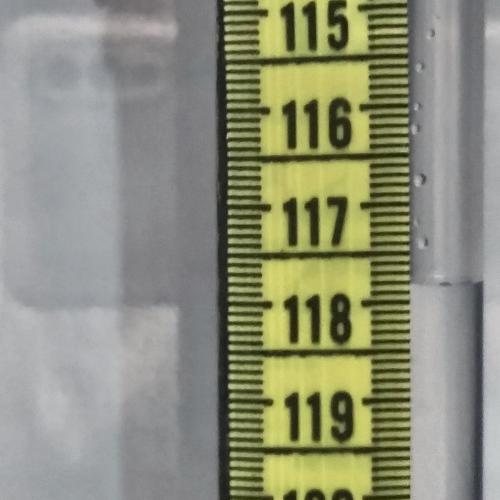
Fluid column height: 117.8 cm